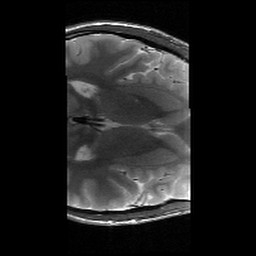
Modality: T2w
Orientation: axial
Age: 21
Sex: male
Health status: healthy
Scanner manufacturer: siemens
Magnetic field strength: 3 T
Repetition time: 6 s
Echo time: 0.064 s